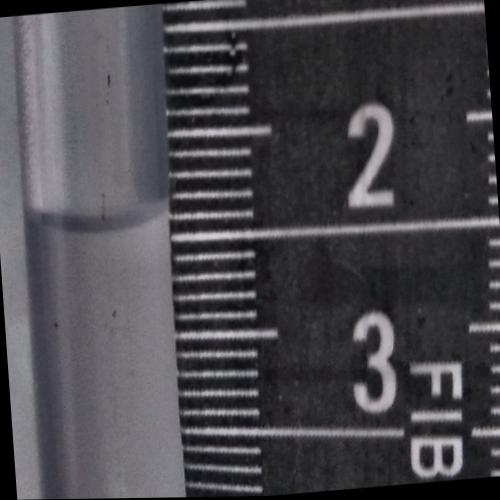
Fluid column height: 2.4 cm